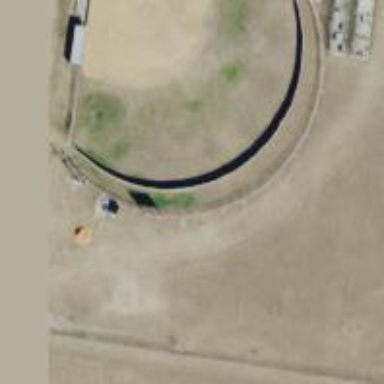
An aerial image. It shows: Softball pitch for leisure sports.